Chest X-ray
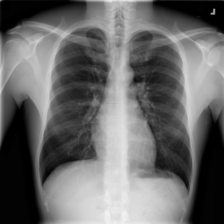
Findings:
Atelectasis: negative
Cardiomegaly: negative
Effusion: negative
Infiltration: negative
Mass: negative
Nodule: negative
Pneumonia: negative
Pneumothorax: negative
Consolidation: negative
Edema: negative
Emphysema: negative
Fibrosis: negative
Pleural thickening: negative
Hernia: negative